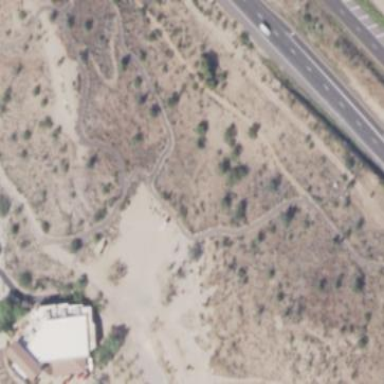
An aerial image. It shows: Dirt footway with excellent trail visibility.